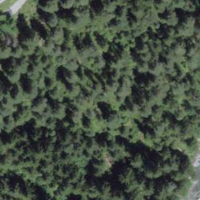
EUNIS habitat code: 45
Species observed at this site:
Laserpitium latifolium